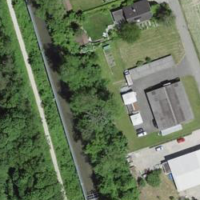
EUNIS habitat code: 54
Species observed at this site:
Urtica dioica